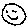
Label: smiley face